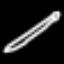
Label: pencil